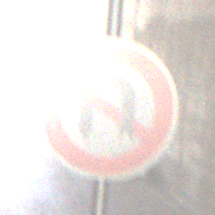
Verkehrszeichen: VerbotWenden
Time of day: Midday
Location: Roofed (Tunnel)
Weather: NotSpecified
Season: NotSpecified
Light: Natural